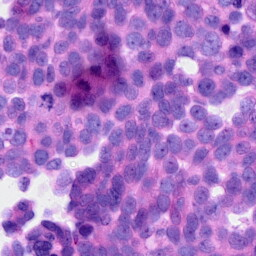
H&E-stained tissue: Ovarian